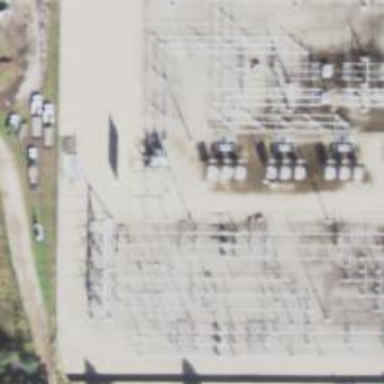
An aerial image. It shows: Mast designed for lightning protection.